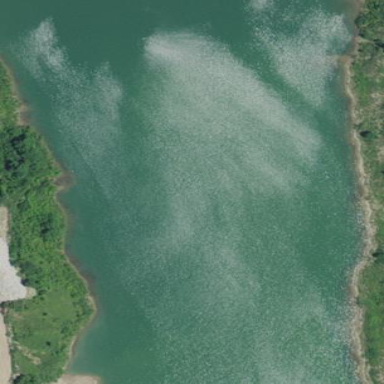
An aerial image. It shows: Reservoir of water.